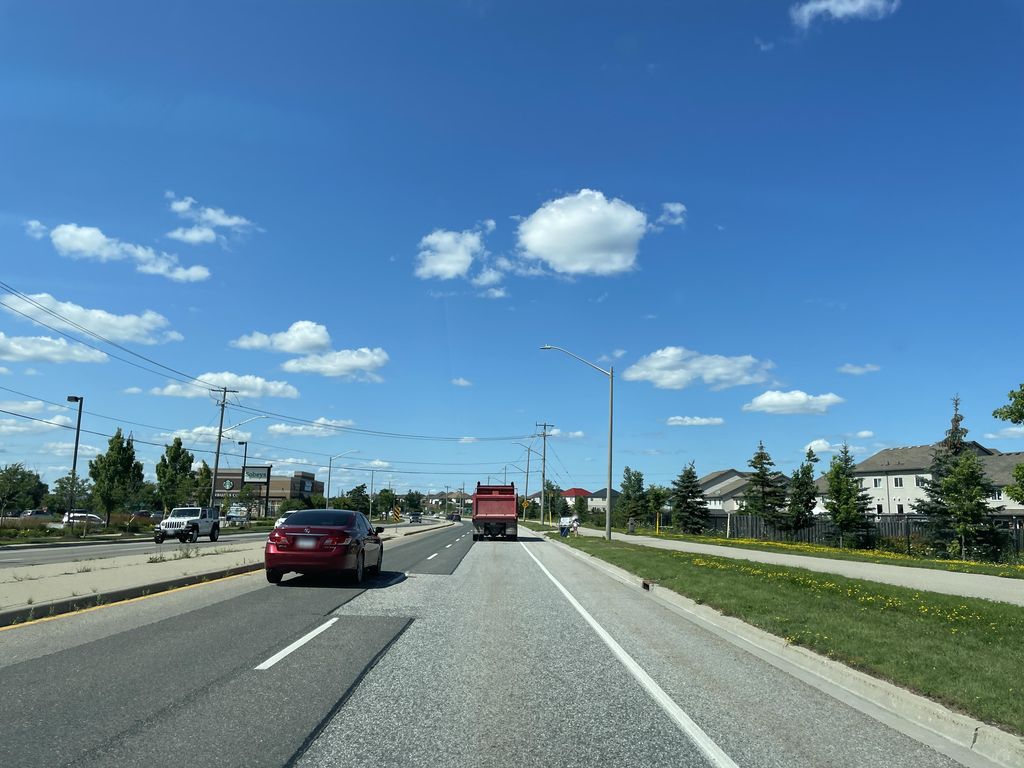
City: kitchener-waterloo